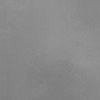
Atmospheric dust classification: dusty